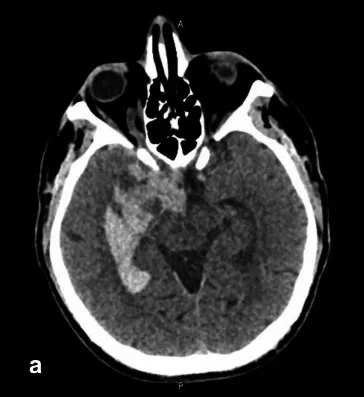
Noncontrast head computed tomography (CT) scan. Scan obtained on admission demonstrating subarachnoid hemorrhage in the suprasellar cistern with intraventricular extension.
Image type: radiology (ct)